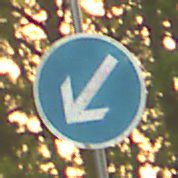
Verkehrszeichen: VorgeschriebeneVorbeifahrtLinks
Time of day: SunriseSunset
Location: Outdoor (RoadRail)
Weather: Clear
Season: NotSpecified
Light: Natural